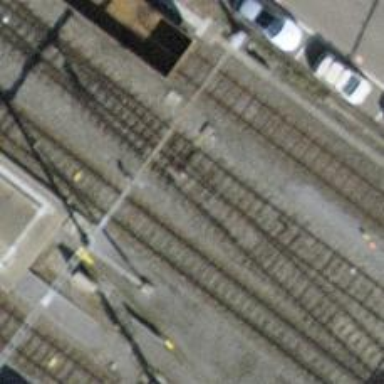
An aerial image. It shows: Railway switch.